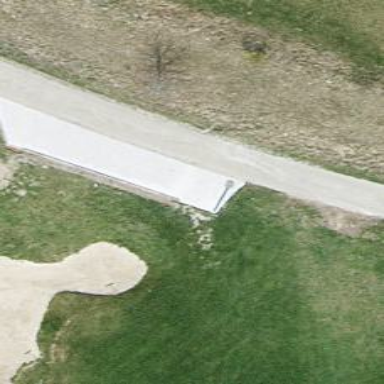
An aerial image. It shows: Path for both road and golf.